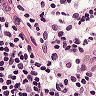
Metastatic tissue present: no